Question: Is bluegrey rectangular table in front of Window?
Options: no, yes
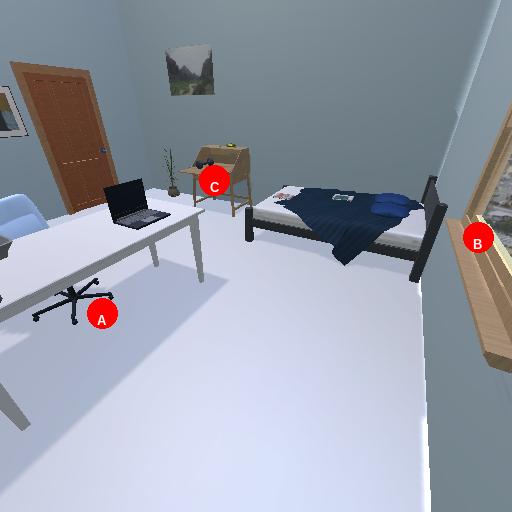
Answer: no